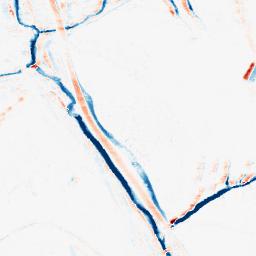
Category: morphological
Decomposition family: morphological_ellipse
Decomposition parameters: operation: average
width: 5
height: 10
Upsampling method: sinc_hamming
Upsampling parameters: scale: 4
kernel_size: 8
Upsampling scale: 4